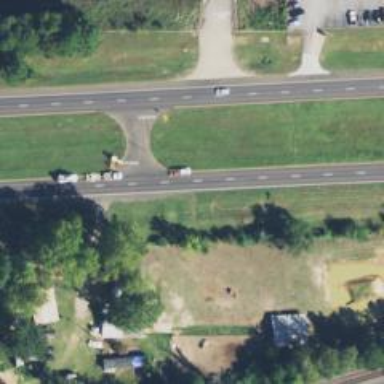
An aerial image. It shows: Trunk link road with asphalt surface.